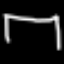
Label: bed